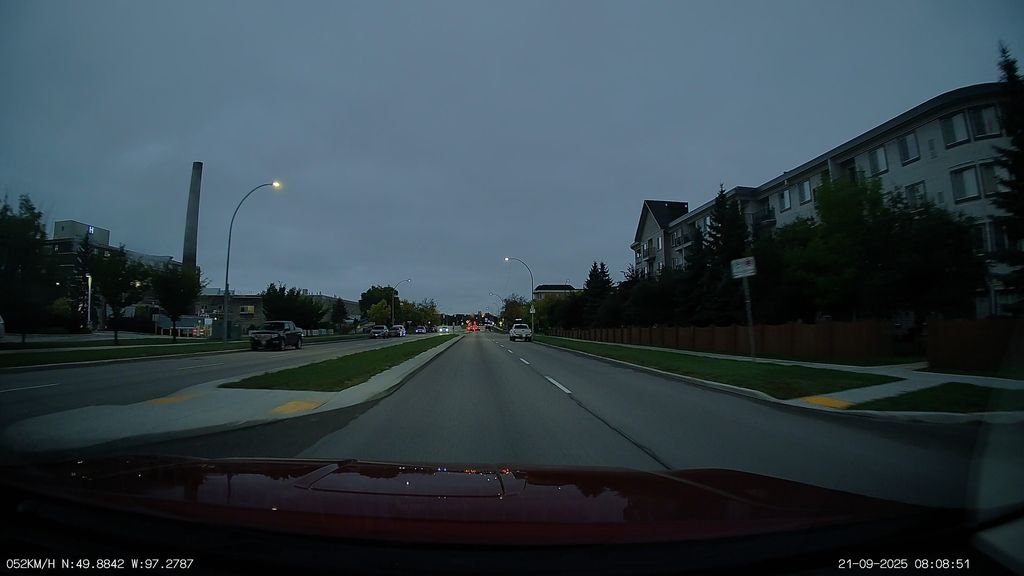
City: winnipeg